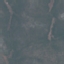
Label: HerbaceousVegetation